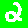
Digit: 2